Question:
I have seen this icon on Xcode 4.5 whenever I run a project. I have also seen this possibly on older versions of Xcode also, though I can't remember distinctly.
What could this possibly mean?
I wanted to know about the number 3 which is coming in the left side of the image. I understand the "114" denotes the warnings". Apologies for the ambiguous explanation in the question before.
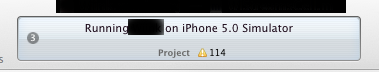
Answer: It means you have warnings.
In this case you have 114 compiler warnings!
Click on it and you'll be taken to the correct tab in the project explorer where you can start working on correcting them.
As for the number 3, again, click on it - it shows you the number of tasks it is running.
Just try clicking on things in Xcode, you'll find a lot more information about it that way.